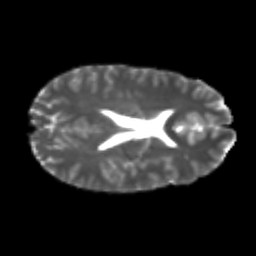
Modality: T2w
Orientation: axial
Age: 22
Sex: male
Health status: healthy
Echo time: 0.074 s